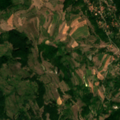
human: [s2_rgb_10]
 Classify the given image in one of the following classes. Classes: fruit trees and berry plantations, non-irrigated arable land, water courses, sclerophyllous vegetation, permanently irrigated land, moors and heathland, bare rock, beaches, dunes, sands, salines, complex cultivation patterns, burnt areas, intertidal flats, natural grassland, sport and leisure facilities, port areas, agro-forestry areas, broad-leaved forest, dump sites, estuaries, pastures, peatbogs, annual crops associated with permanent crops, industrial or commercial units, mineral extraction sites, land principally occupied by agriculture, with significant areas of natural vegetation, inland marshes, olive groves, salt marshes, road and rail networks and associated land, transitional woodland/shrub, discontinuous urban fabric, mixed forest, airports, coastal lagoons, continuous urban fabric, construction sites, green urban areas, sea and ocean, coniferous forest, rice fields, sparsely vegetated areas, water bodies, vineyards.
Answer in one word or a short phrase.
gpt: complex cultivation patterns, land principally occupied by agriculture, with significant areas of natural vegetation, transitional woodland/shrub